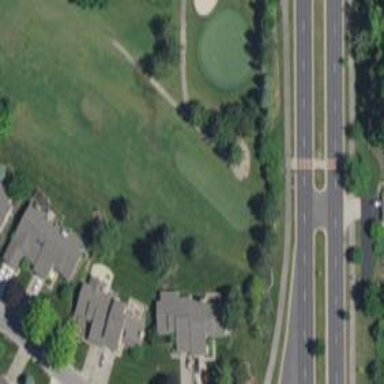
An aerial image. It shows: Path for both roads and golfers.